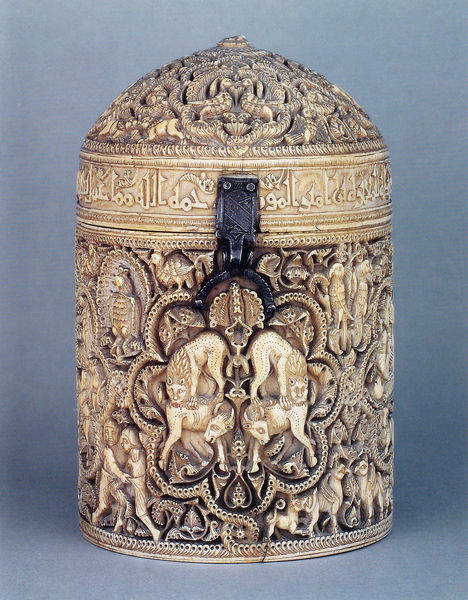
Titel: Pyxis von al-Mughira
Institution: Paris, Musée du Louvre
Schlagwörter: tiere, mensch, schrift, kuh, rind, metall, foto, gefäß, rinder, dose, jagd, schnitzerei, löwen, löwe, verschluß, stier, kästchen, behälter, elfenbein, gnu